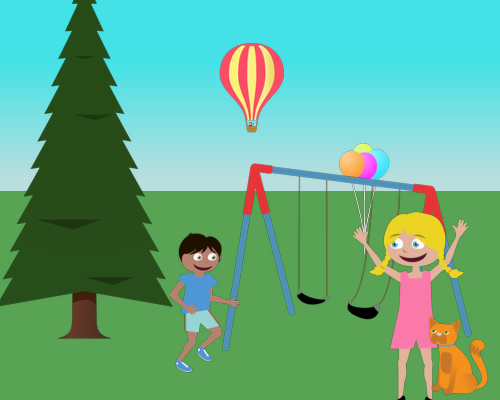
A trimmed pine tree, a hot air balloon, a swing, a cat, a boy running, and a girl with balloons.